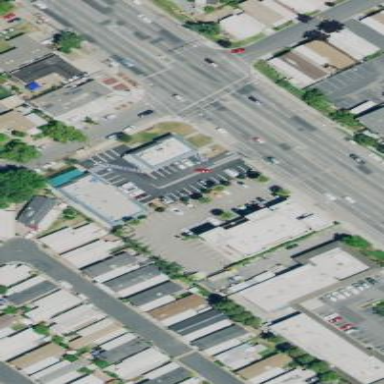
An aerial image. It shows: Retail area.